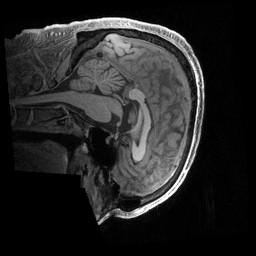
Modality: T1w
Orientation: sagittal
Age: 45
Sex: male
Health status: ill
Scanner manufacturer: siemens
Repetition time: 2.4 s
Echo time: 0.00231 s